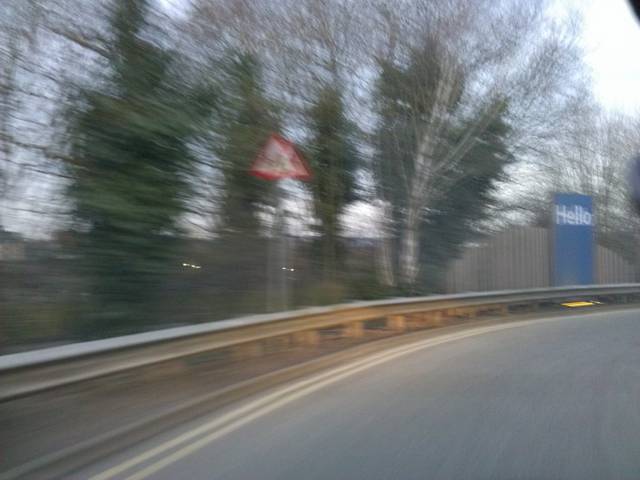
Region: United Kingdom
Coordinates: 51.883, 0.9313